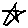
Label: star